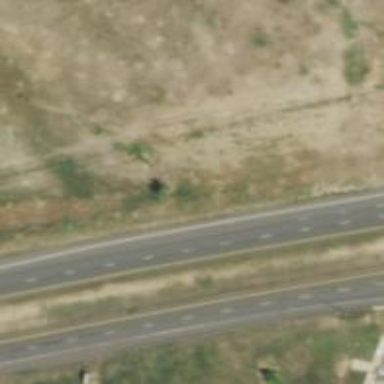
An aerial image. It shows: Asphalt motorway.